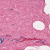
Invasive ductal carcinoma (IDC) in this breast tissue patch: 0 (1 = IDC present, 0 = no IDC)